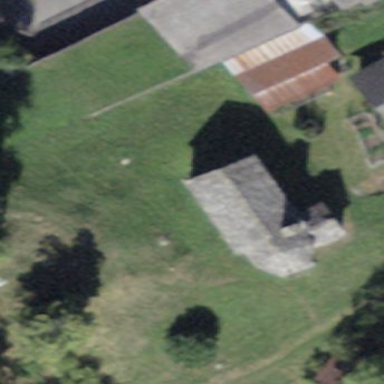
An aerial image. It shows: Historic church building that serves as place of worship.